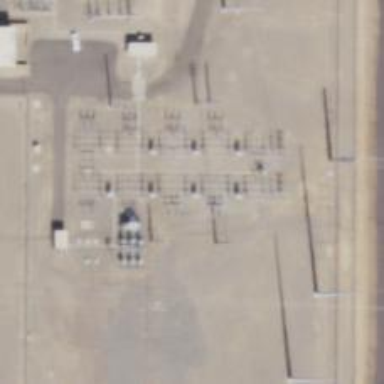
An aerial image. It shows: Switch used for power control.